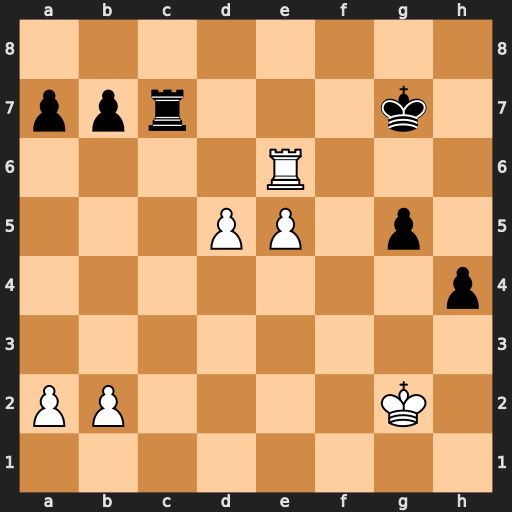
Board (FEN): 8/ppr3k1/4R3/3PP1p1/7p/8/PP4K1/8
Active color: w
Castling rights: -
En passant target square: -
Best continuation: d6 Rc2+ Kh3 Rd2 Kg4